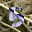
Label: 5